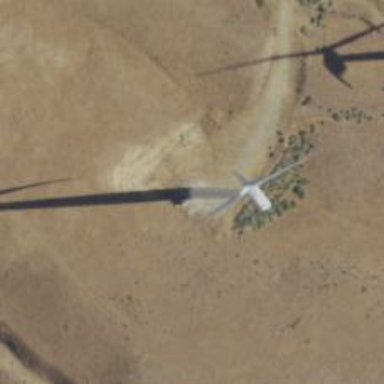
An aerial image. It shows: Wind generator using horizontal axis wind turbines.